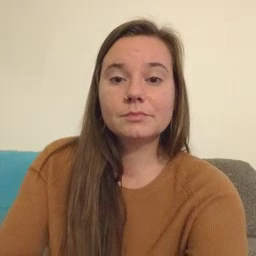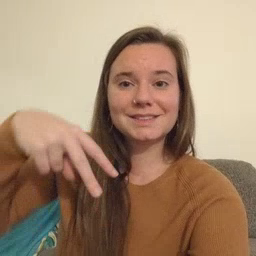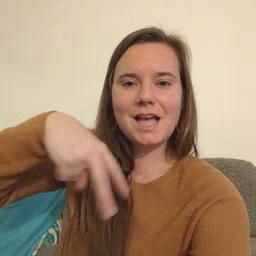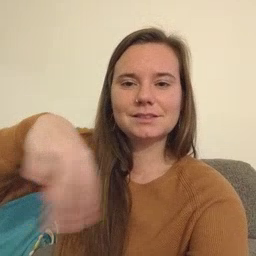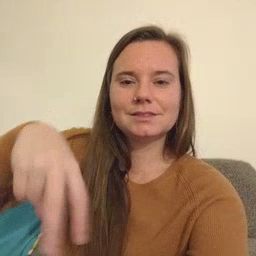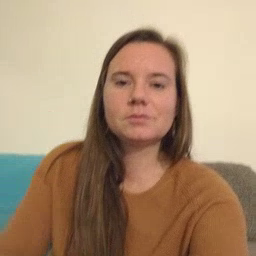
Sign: dance